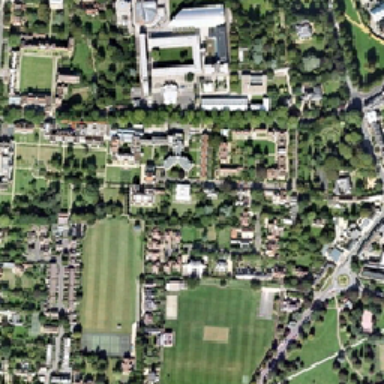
School buildings are heterogeneous and interlaced .